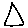
Label: triangle